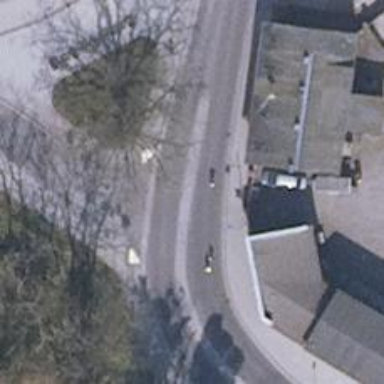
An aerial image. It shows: Residential road with roundabout.